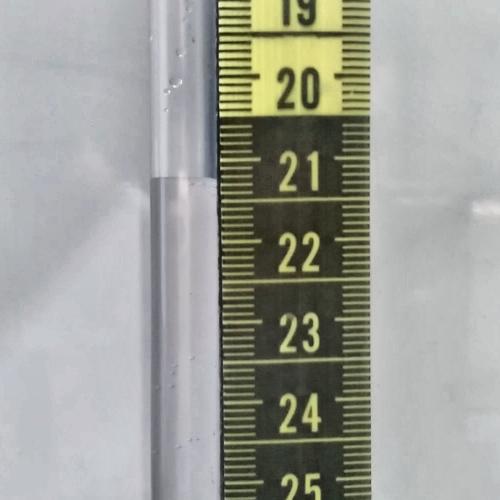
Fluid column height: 21.2 cm